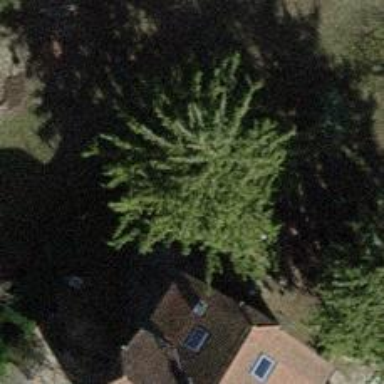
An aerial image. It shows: Needle-leaved tree in natural setting.